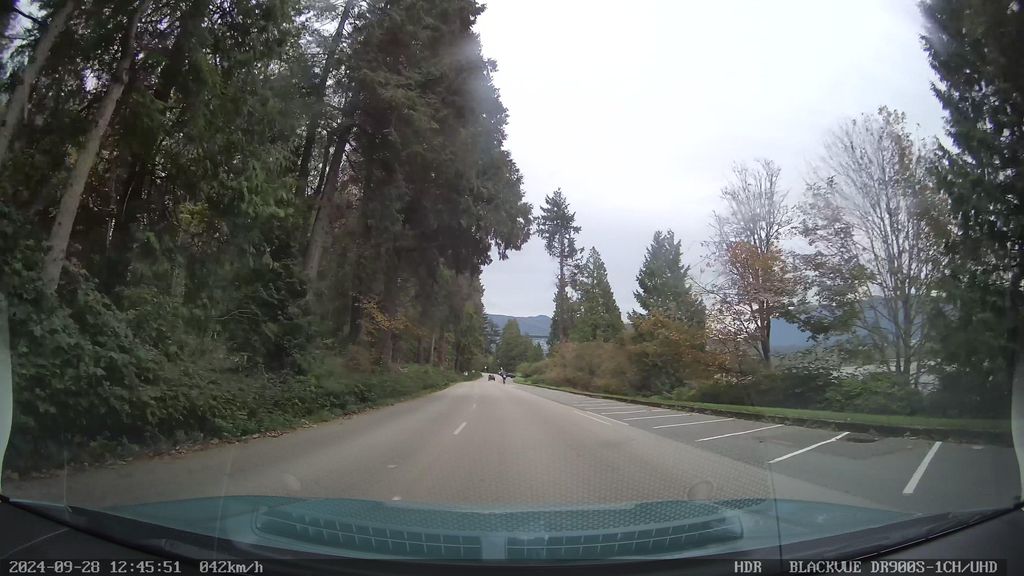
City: vancouver